Question: In Xcode 5.0.2 when I select the 5 labels (by holding SHIFT key and clicking them) as shown at the below screenshot -

Is there an easy way in Xcode to put all labels at same distance from each other?
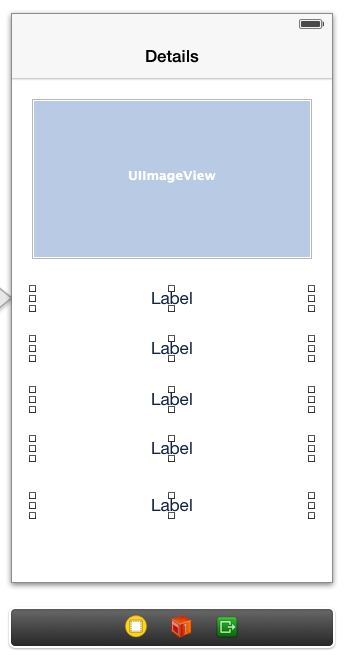
Answer: Make constraints between the bottom of each label and the top of the next label. Set the 'constant' of each constraint to the same value.
You can select all the labels (except the last one) and do that in a single move using the second button in the widget at the bottom of the storyboard canvas.

This is the sort of thing you are trying to achieve: